Field crop: tomato
Growth stage: 2
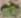
Species: solanum